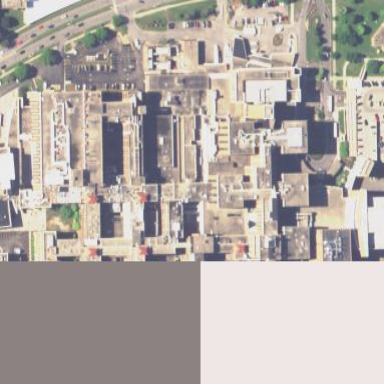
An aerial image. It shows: Hospital providing healthcare services.